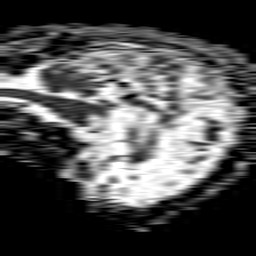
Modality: ADC
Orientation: sagittal
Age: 80
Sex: male
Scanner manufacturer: philips
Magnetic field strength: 1.5 T
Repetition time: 4.6 s
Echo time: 0.08631 s